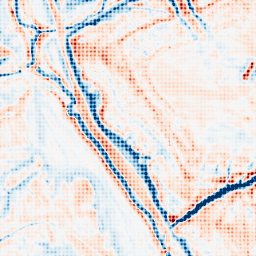
Category: edge_preserving
Decomposition family: bilateral
Decomposition parameters: d: 21
sigma_color: 25
sigma_space: 50
Upsampling method: sinc_blackman
Upsampling parameters: scale: 8
kernel_size: 8
Upsampling scale: 8